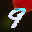
Label: 9